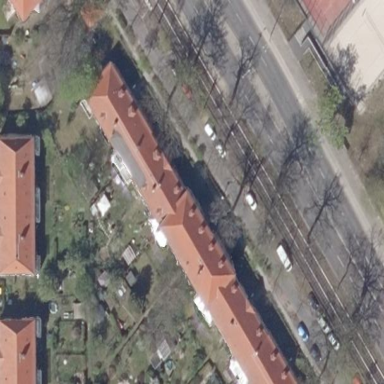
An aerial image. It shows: Historic building with apartments.